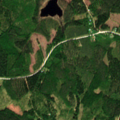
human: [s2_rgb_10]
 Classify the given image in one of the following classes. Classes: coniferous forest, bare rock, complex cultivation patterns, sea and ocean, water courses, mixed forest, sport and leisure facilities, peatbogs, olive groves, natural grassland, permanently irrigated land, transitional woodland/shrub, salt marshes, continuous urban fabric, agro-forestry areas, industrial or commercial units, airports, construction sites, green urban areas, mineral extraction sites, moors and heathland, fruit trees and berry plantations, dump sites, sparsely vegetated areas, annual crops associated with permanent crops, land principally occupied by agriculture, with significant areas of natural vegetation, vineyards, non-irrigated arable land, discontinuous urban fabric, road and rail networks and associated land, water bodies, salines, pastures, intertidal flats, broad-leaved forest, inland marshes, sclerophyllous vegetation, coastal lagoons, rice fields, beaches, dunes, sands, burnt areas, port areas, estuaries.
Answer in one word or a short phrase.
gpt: coniferous forest, mixed forest